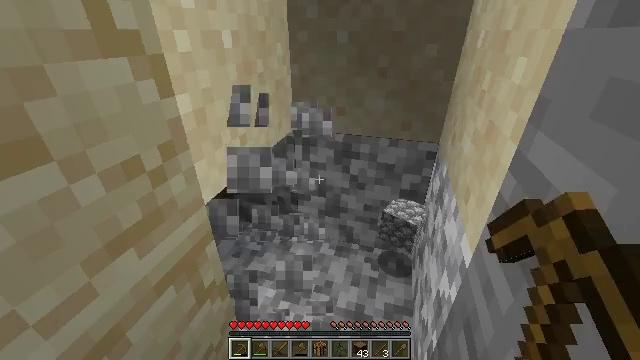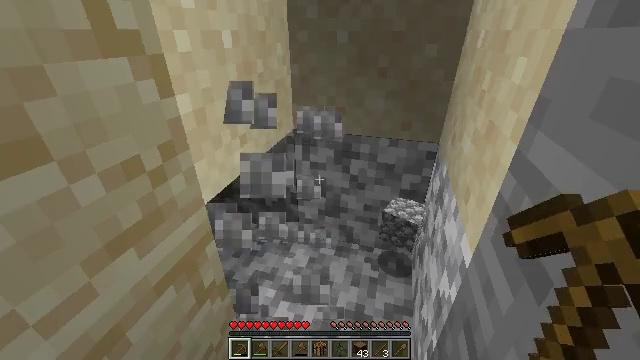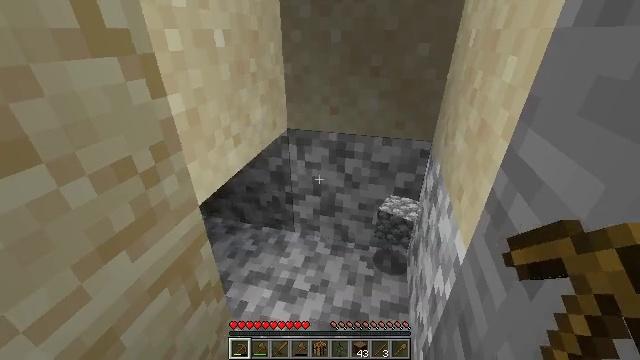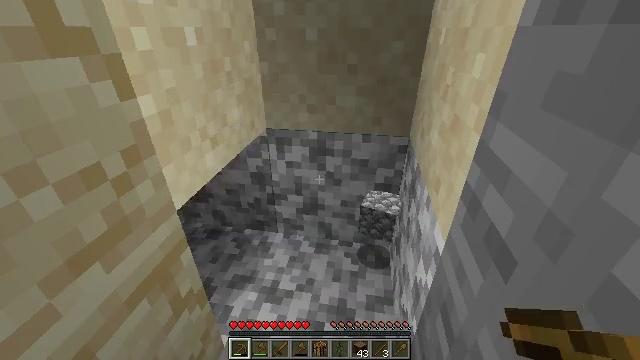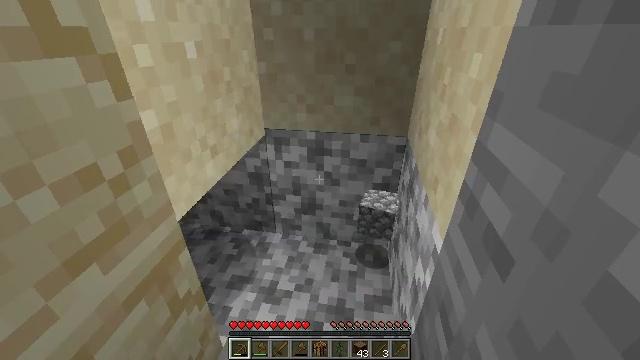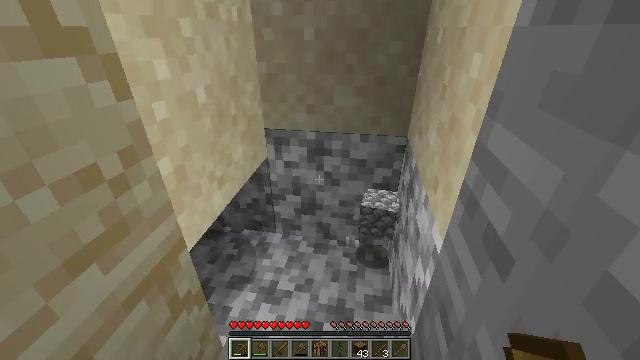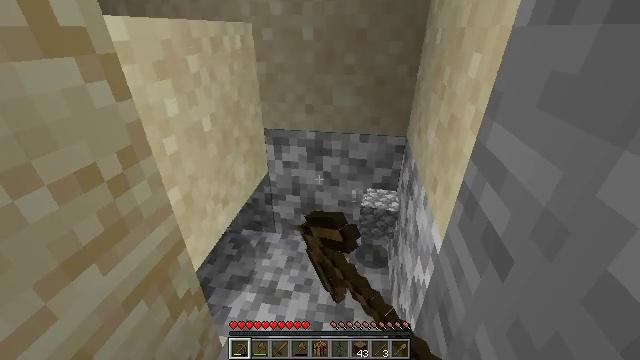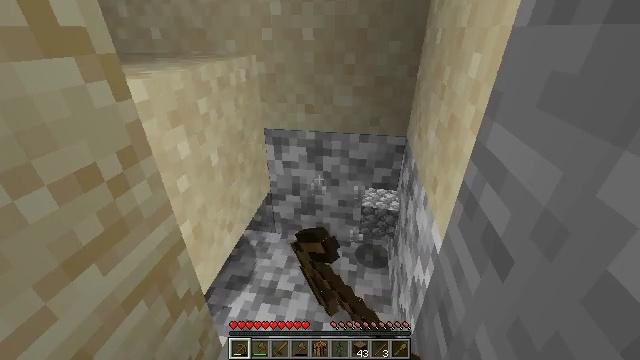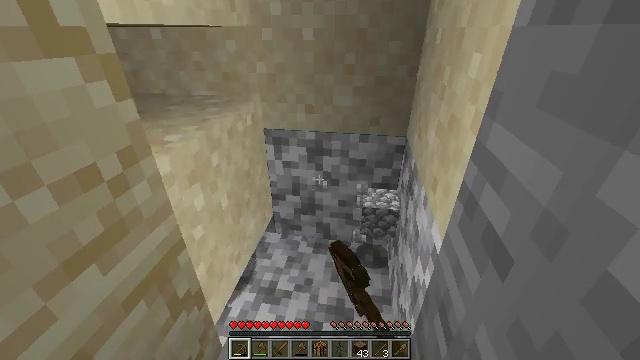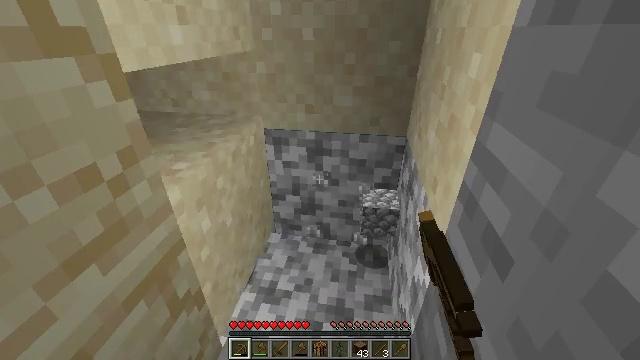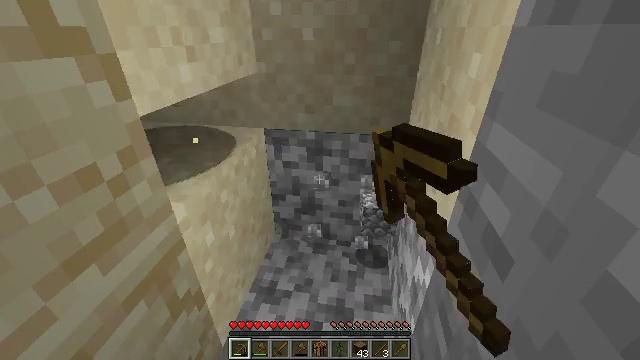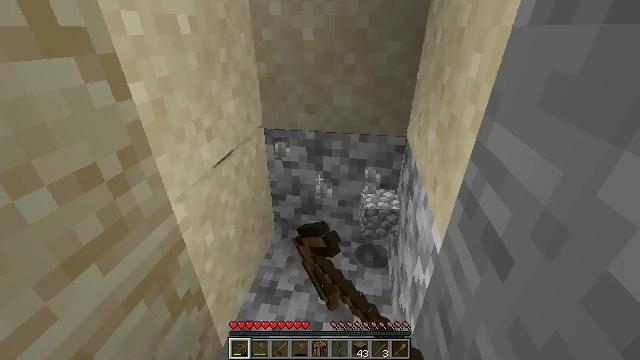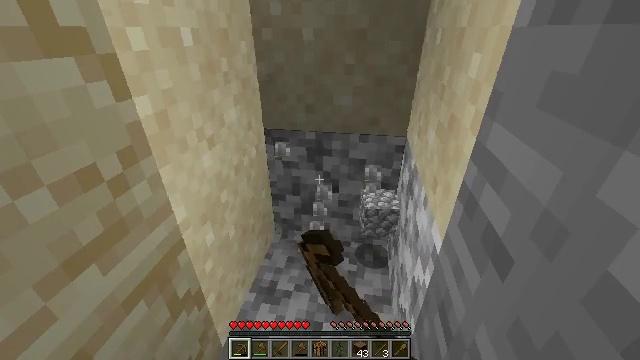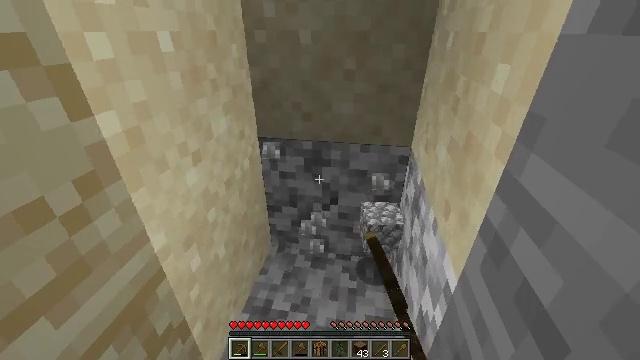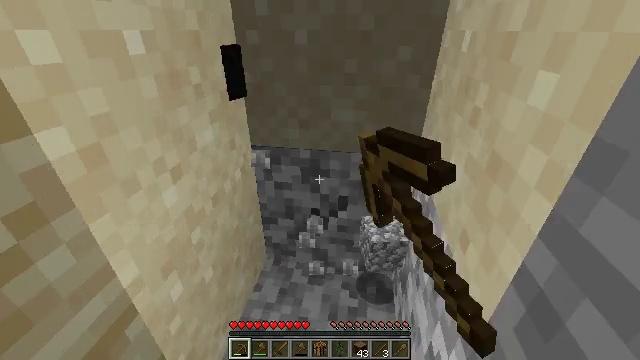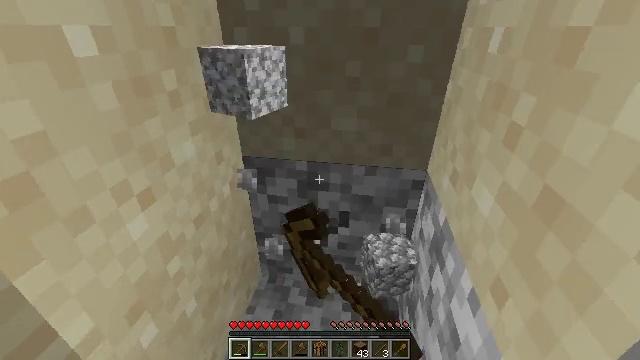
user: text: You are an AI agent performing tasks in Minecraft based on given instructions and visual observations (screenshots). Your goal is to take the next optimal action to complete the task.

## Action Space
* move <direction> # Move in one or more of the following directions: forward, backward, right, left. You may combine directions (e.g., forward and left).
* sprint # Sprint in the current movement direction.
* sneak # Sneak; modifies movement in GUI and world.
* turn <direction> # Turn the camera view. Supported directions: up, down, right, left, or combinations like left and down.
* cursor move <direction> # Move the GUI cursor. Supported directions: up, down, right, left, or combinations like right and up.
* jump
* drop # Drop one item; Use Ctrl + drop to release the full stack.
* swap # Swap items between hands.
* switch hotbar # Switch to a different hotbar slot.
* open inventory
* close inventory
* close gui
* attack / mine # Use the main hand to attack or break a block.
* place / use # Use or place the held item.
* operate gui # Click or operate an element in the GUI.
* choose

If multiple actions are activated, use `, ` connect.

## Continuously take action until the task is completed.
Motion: motion action
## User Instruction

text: Collect sand to make glass.
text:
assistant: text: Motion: no_op
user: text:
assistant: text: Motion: turn right
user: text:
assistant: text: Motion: turn right
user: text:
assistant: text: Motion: no_op
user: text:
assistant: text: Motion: attack / mine
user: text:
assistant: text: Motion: attack / mine
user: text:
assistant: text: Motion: attack / mine
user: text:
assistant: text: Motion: attack / mine
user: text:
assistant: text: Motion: attack / mine
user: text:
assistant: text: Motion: attack / mine
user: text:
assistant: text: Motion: attack / mine
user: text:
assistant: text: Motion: move forward, attack / mine
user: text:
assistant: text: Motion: move forward, attack / mine
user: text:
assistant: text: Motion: move forward, attack / mine
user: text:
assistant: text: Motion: attack / mine
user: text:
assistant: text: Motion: attack / mine
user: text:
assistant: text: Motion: attack / mine
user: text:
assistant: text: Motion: attack / mine
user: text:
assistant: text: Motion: attack / mine
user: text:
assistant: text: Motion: attack / mine
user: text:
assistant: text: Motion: turn right and down, attack / mine
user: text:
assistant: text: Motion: turn down, attack / mine
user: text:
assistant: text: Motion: attack / mine
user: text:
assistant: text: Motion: attack / mine
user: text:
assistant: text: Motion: attack / mine
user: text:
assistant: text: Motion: attack / mine
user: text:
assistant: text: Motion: attack / mine
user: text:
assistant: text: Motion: attack / mine
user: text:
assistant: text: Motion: attack / mine
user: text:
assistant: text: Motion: move forward, attack / mine